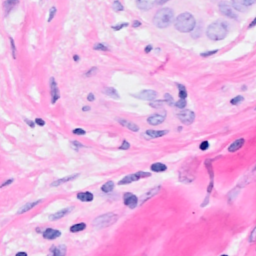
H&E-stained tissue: Breast